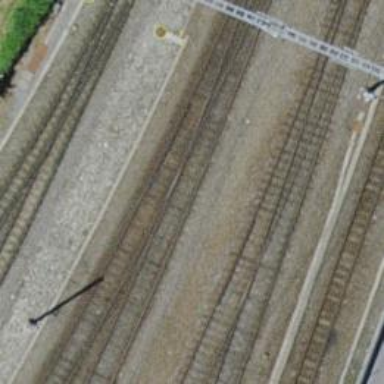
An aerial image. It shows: Railway with electrified contact lines.